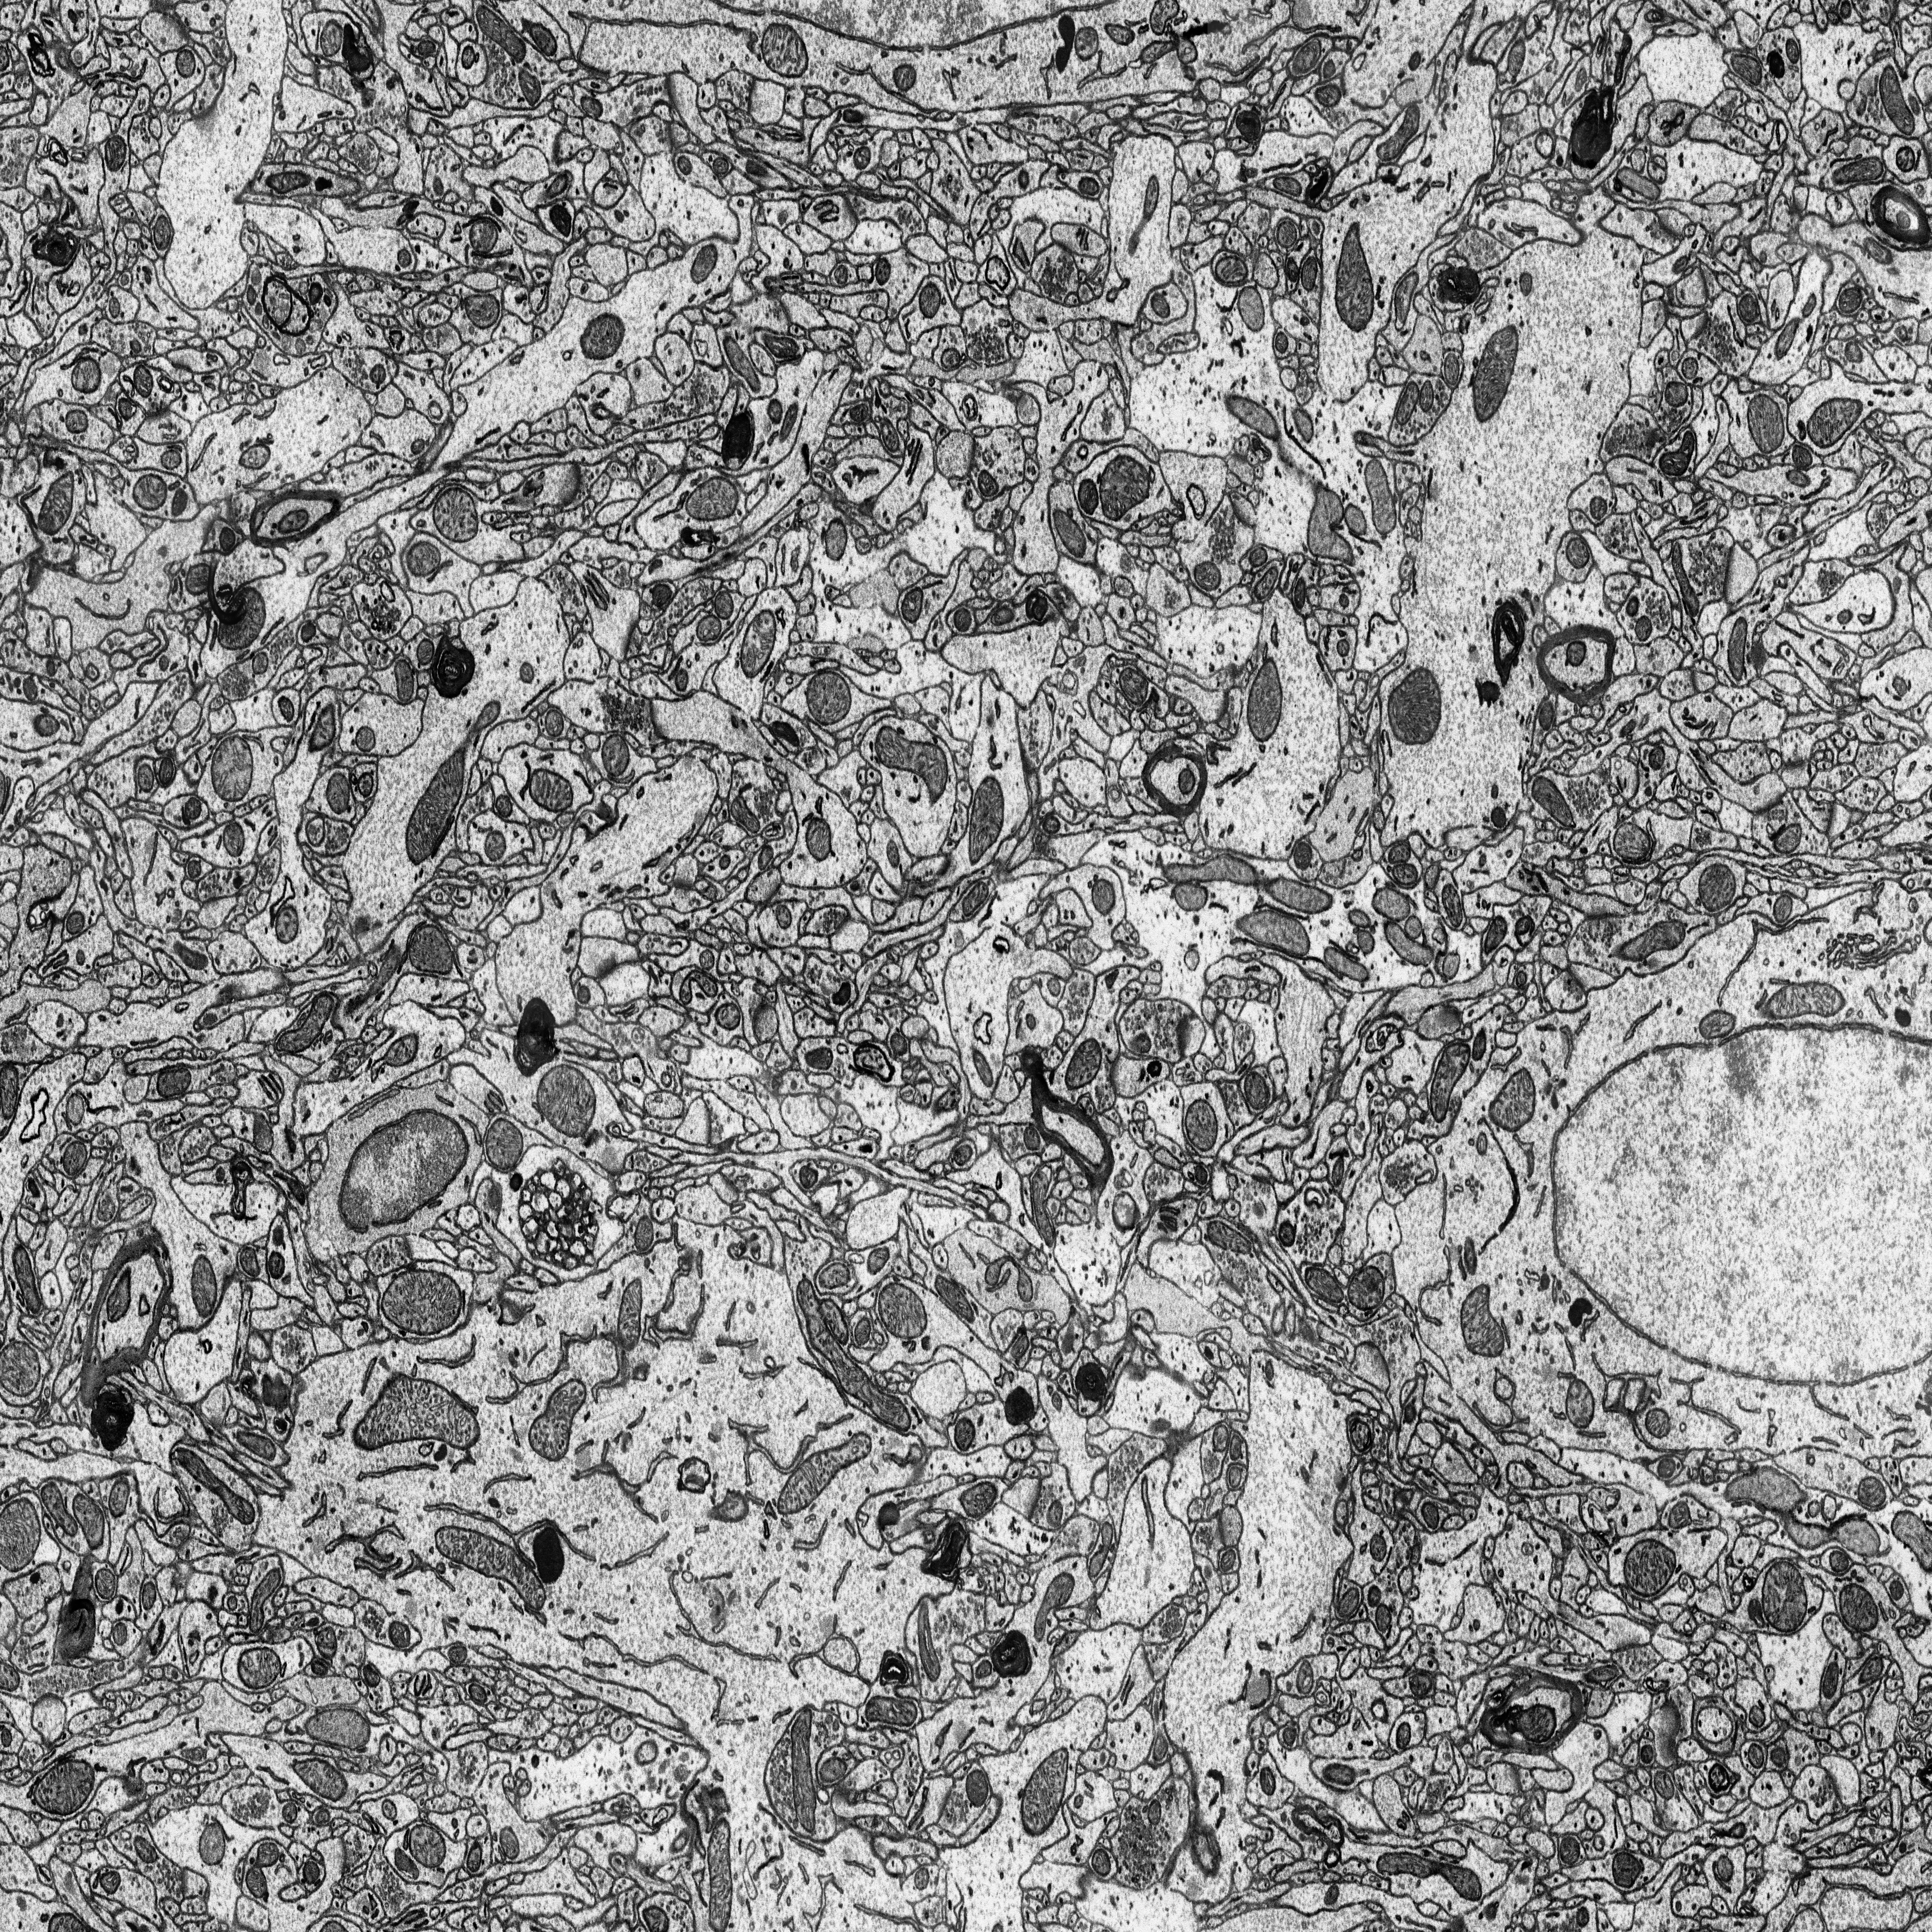
Electron microscopy slice of rat cortex tissue
Slice depth (z): 170
Mitochondria instances in slice: 396